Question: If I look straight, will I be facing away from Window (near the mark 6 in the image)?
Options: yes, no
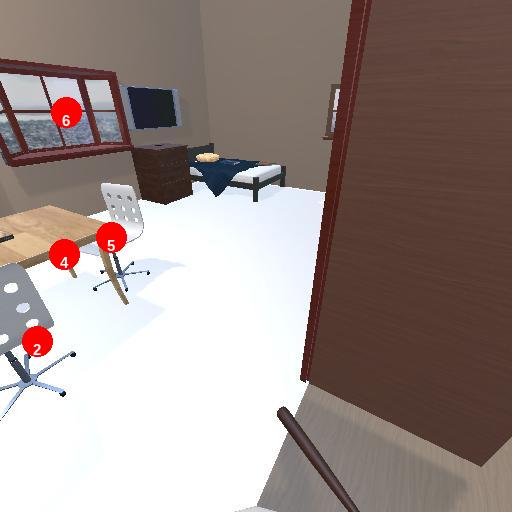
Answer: yes